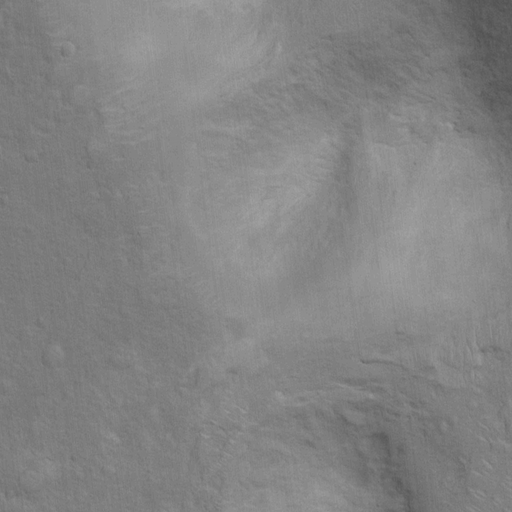
Objects detected: cone, cone